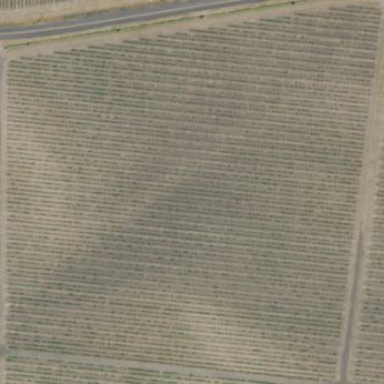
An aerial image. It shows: Vineyard with grape crops.